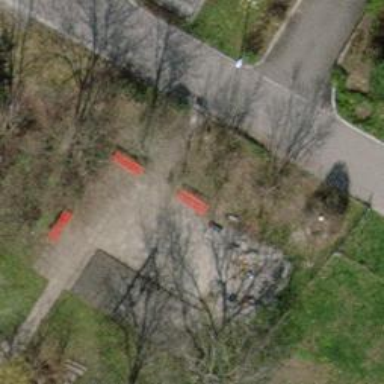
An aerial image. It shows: Sandpit at the playground.